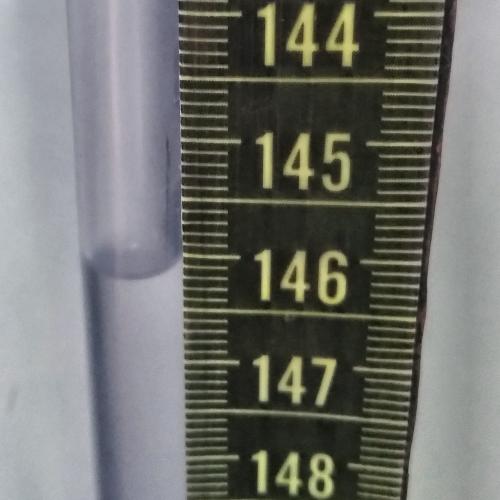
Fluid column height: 146.1 cm